二年级 · 算术
看图填空。（每小题 4 分, 共 8 分)

(1)

$\square \times \square=\square$

$\square \div \square=\square$ $\square \div \square=\square$

口诀:

$\square \div \square=\square$ \$ \qquad \$
口诀: \$ \qquad \$
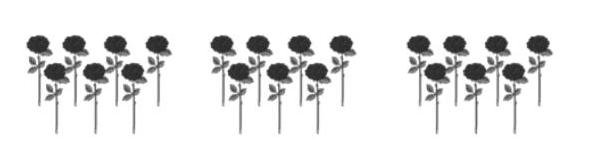
答案: (每小题 4 分, 算式各 1 分, 口诀各 1 分, 共 8 分)

(1) $3 \times 7=21$ 或 $7 \times 3=21$

| $21 \div 3=7$ | $32 \div 4=8$ |
| :--- | :--- |
| $21 \div 7=3$ | $32 \div 8=4$ |
| 三七二十一 | 四八三十二 |